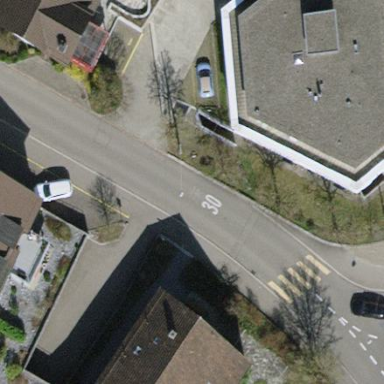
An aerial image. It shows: Building with flat roof.